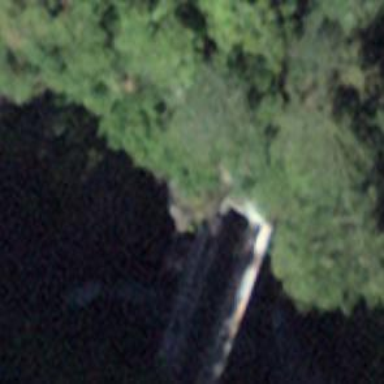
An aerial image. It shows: Path on bridge with excellent trail visibility.